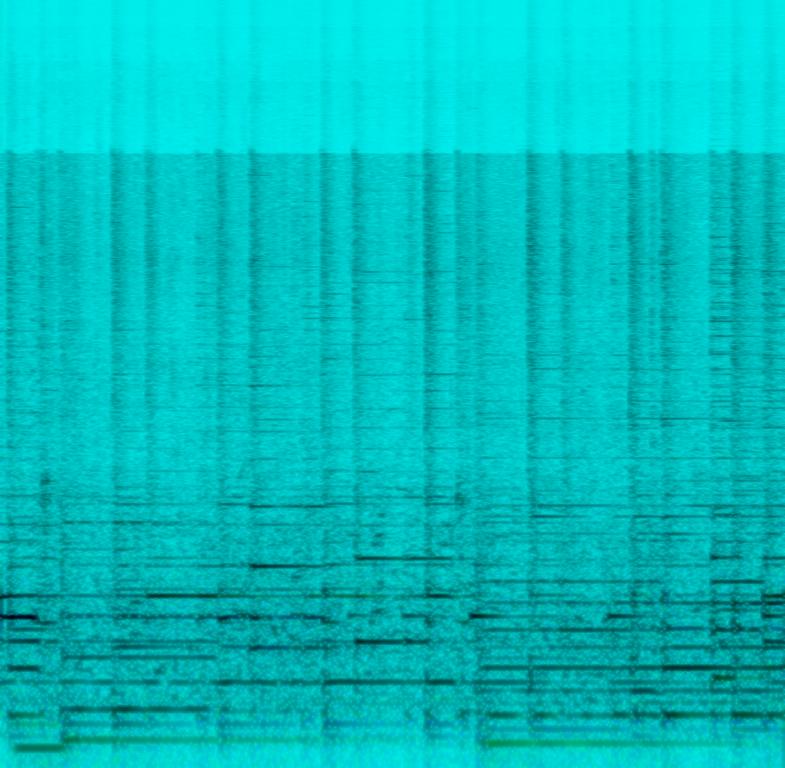
The low quality recording features a live performance of an indie song and it features a passionate male vocal singing over acoustic rhythm guitar and soft double bass, There are laughing and crowd chattering noises in the background. It sounds emotional and sad, even though the recording is a bit noisy.